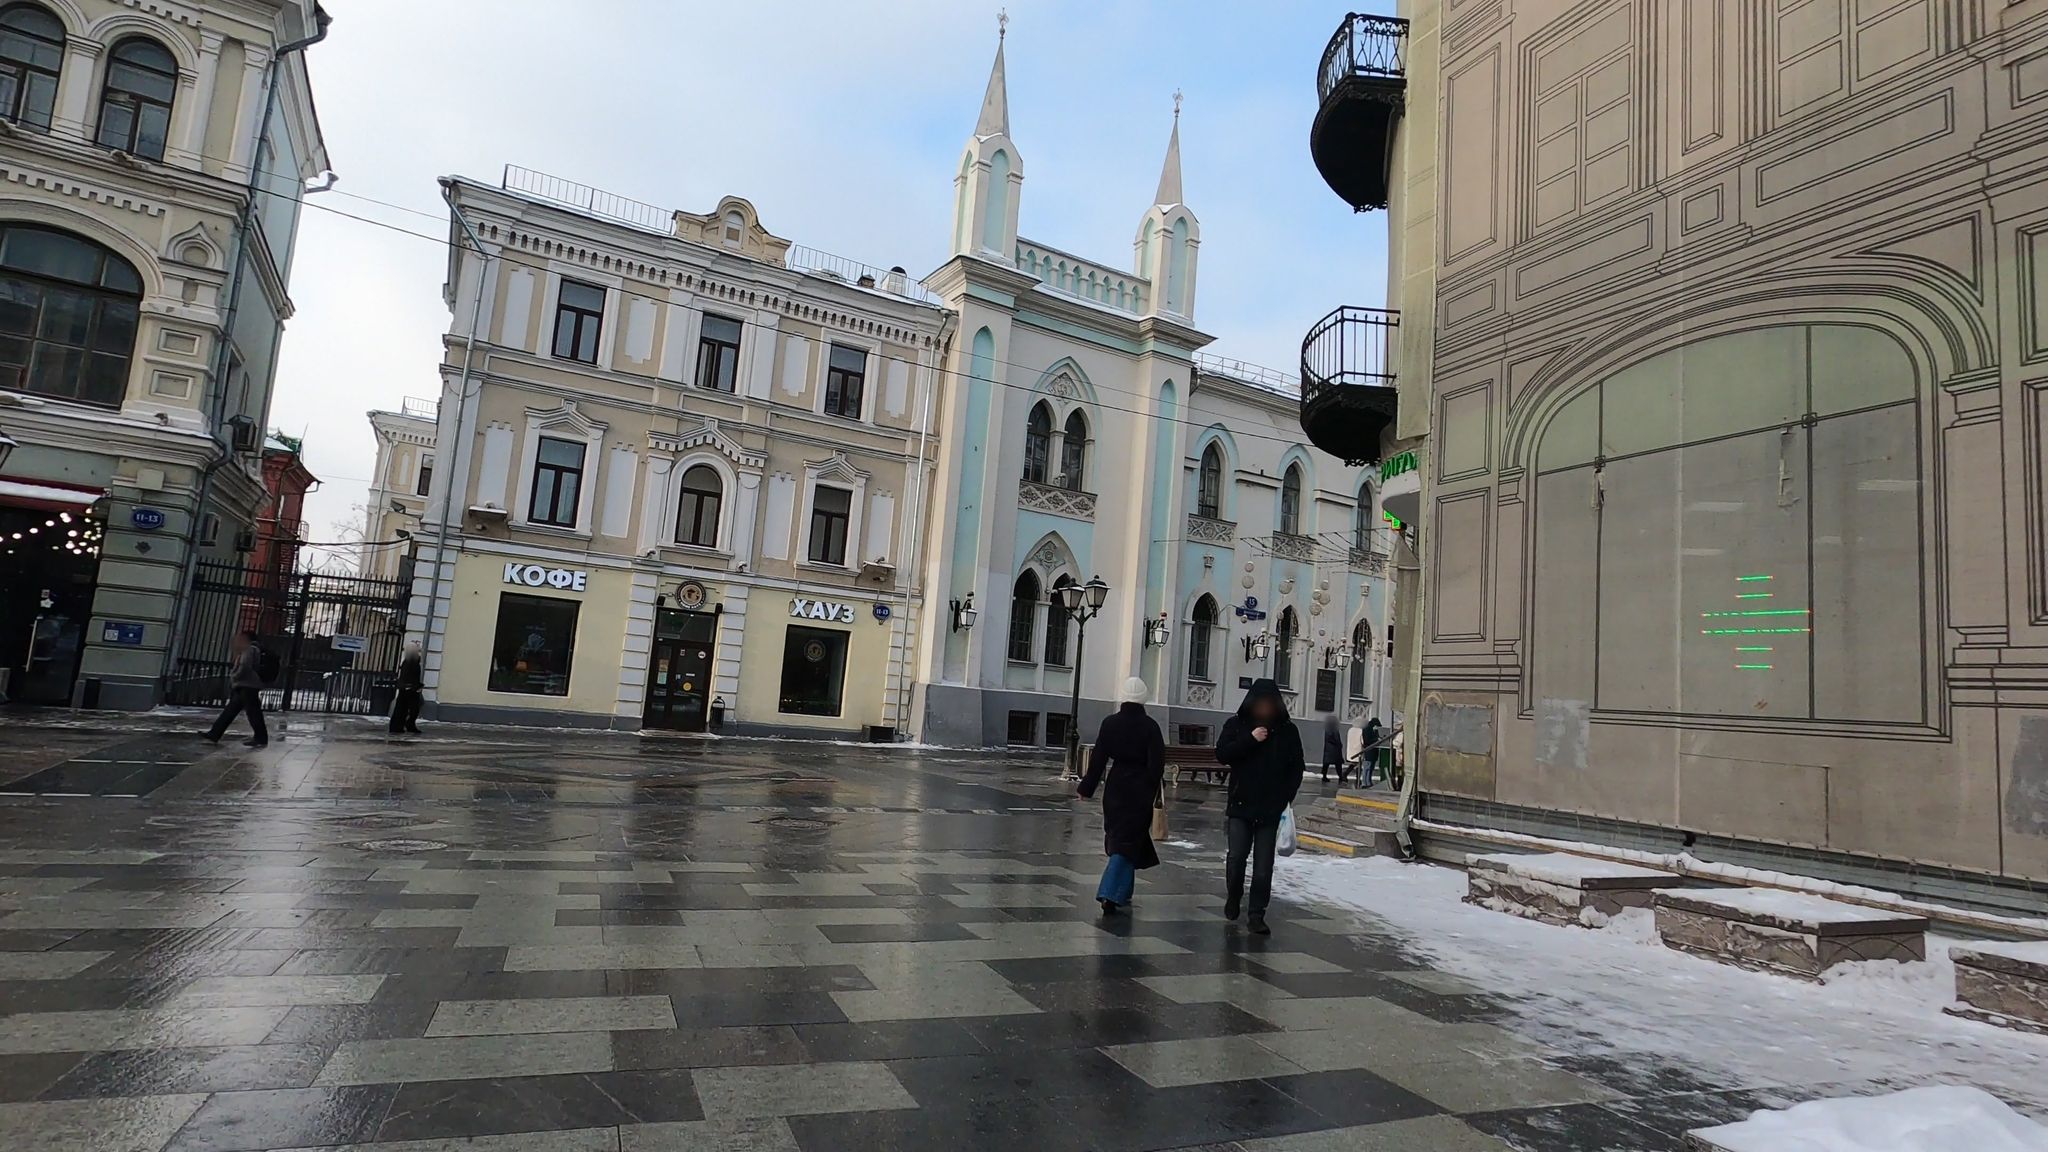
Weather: snowy
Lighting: day
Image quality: good
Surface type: walking surface
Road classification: unclassified, pedestrian
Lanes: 2
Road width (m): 3.5
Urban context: urban centre
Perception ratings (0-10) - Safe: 5.4, Lively: 7.63, Beautiful: 7.92, Boring: 6.03, Depressing: 1.28, Wealthy: 8.96